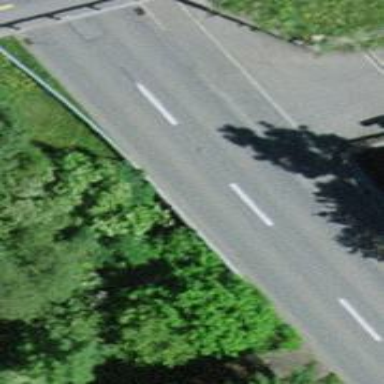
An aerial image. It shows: Asphalt road classified as tertiary.